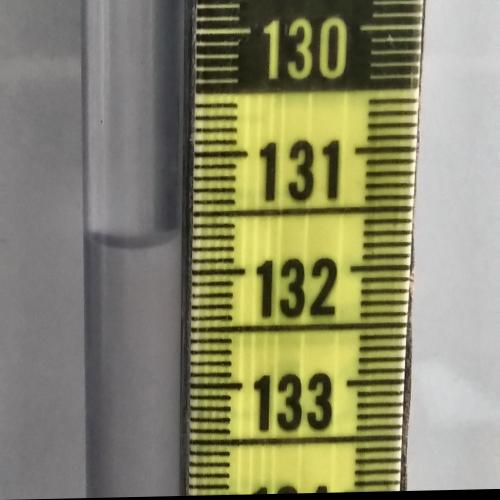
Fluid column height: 131.7 cm